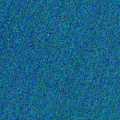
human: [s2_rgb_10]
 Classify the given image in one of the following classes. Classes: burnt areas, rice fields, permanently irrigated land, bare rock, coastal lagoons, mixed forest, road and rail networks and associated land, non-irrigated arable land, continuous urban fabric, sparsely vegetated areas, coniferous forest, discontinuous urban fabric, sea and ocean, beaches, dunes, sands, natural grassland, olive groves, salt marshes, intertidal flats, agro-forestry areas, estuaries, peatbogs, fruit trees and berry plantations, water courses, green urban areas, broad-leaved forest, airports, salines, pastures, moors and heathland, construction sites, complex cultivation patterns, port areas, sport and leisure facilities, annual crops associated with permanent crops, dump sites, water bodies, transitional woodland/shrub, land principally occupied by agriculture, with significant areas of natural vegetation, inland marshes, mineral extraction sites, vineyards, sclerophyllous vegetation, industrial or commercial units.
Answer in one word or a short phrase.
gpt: sea and ocean